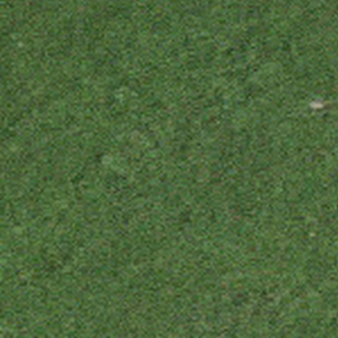
Label: other